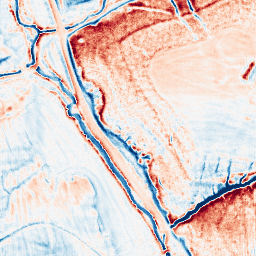
Category: classical
Decomposition family: uniform
Decomposition parameters: size: 10
Upsampling method: fft_zeropad
Upsampling parameters: scale: 4
Upsampling scale: 4